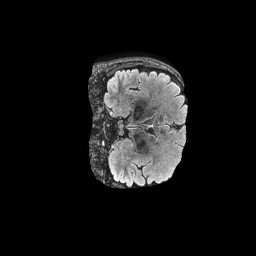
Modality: FLAIR
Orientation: coronal
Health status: ill
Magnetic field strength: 3 T